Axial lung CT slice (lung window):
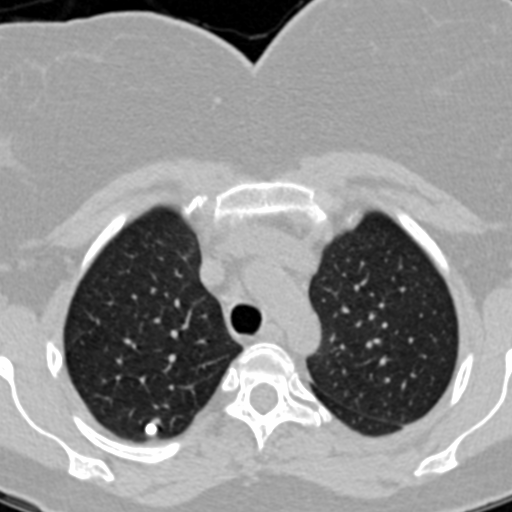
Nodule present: yes
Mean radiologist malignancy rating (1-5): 1